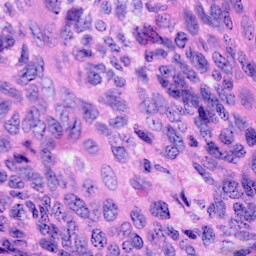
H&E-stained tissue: Cervix